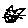
Label: cat